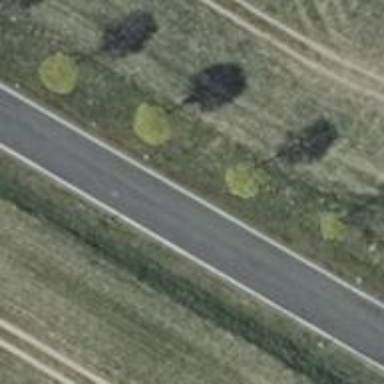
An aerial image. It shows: Row of trees in natural setting.